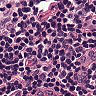
Metastatic tissue present: no